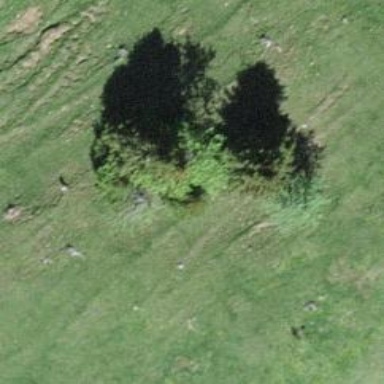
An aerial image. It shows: Needle-leaved tree in nature.